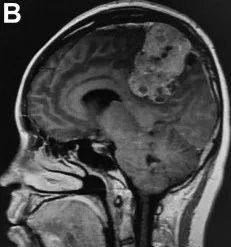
Comparison of preoperative and postoperative imaging. Preoperative enhanced MRI showed heterogeneous enhancement in the bilateral frontal-parietal with a size of 5.12x9.19x6.03cm; the adjacent brain tissue and ventricle were significantly compressed and there was obvious peritumoral edema (A-C).
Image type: radiology (mri)